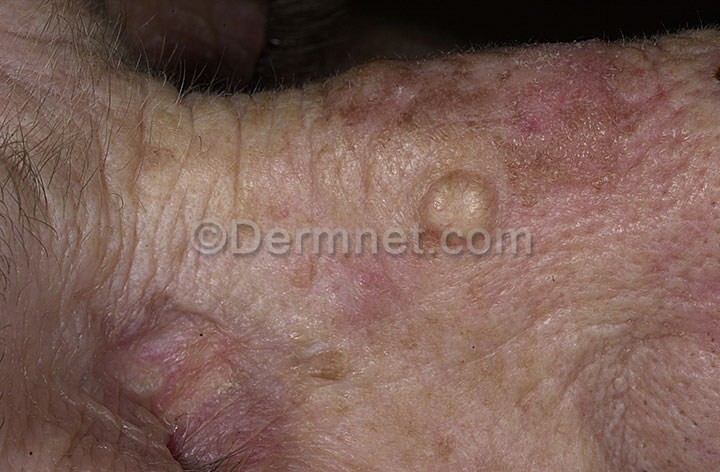
Disease: Seborrheic Keratoses and other Benign Tumors